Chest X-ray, PA view. Patient: 55 years old, sex M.
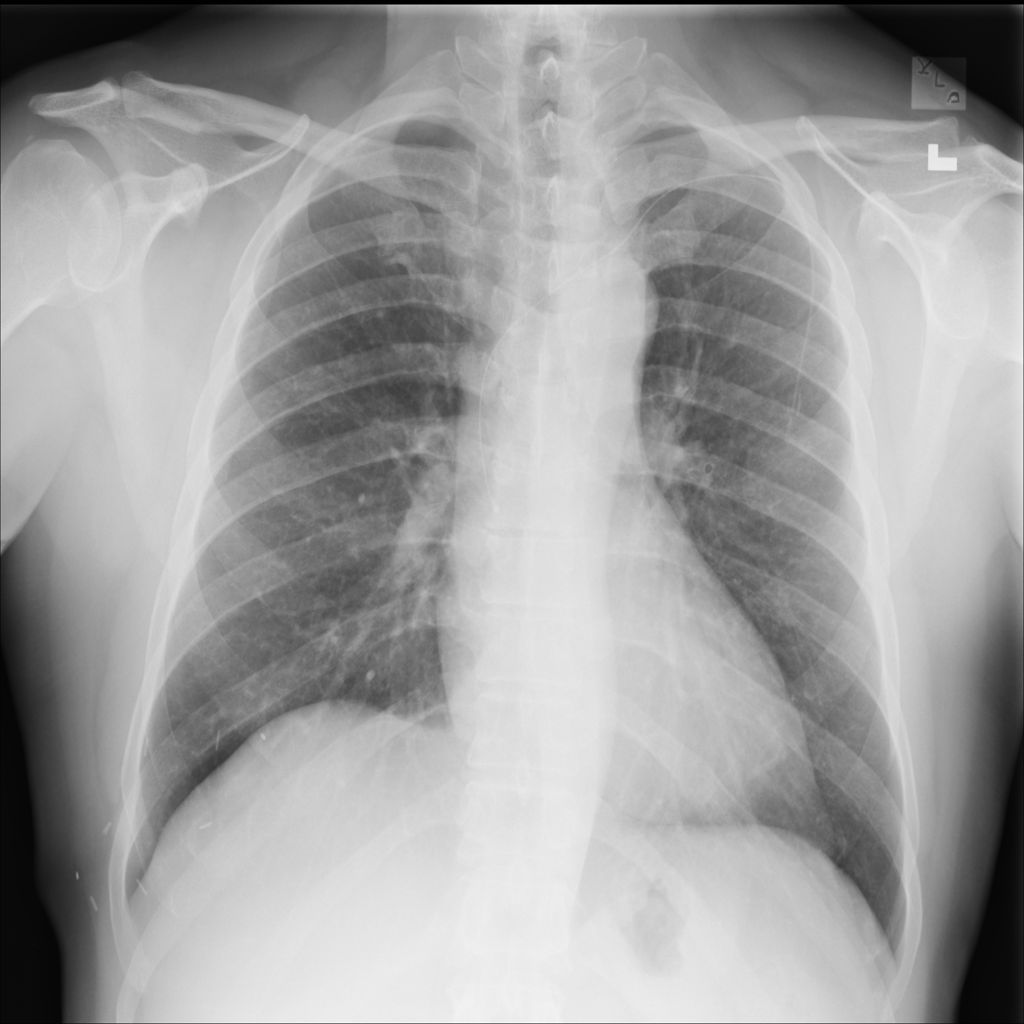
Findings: No Finding